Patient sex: M
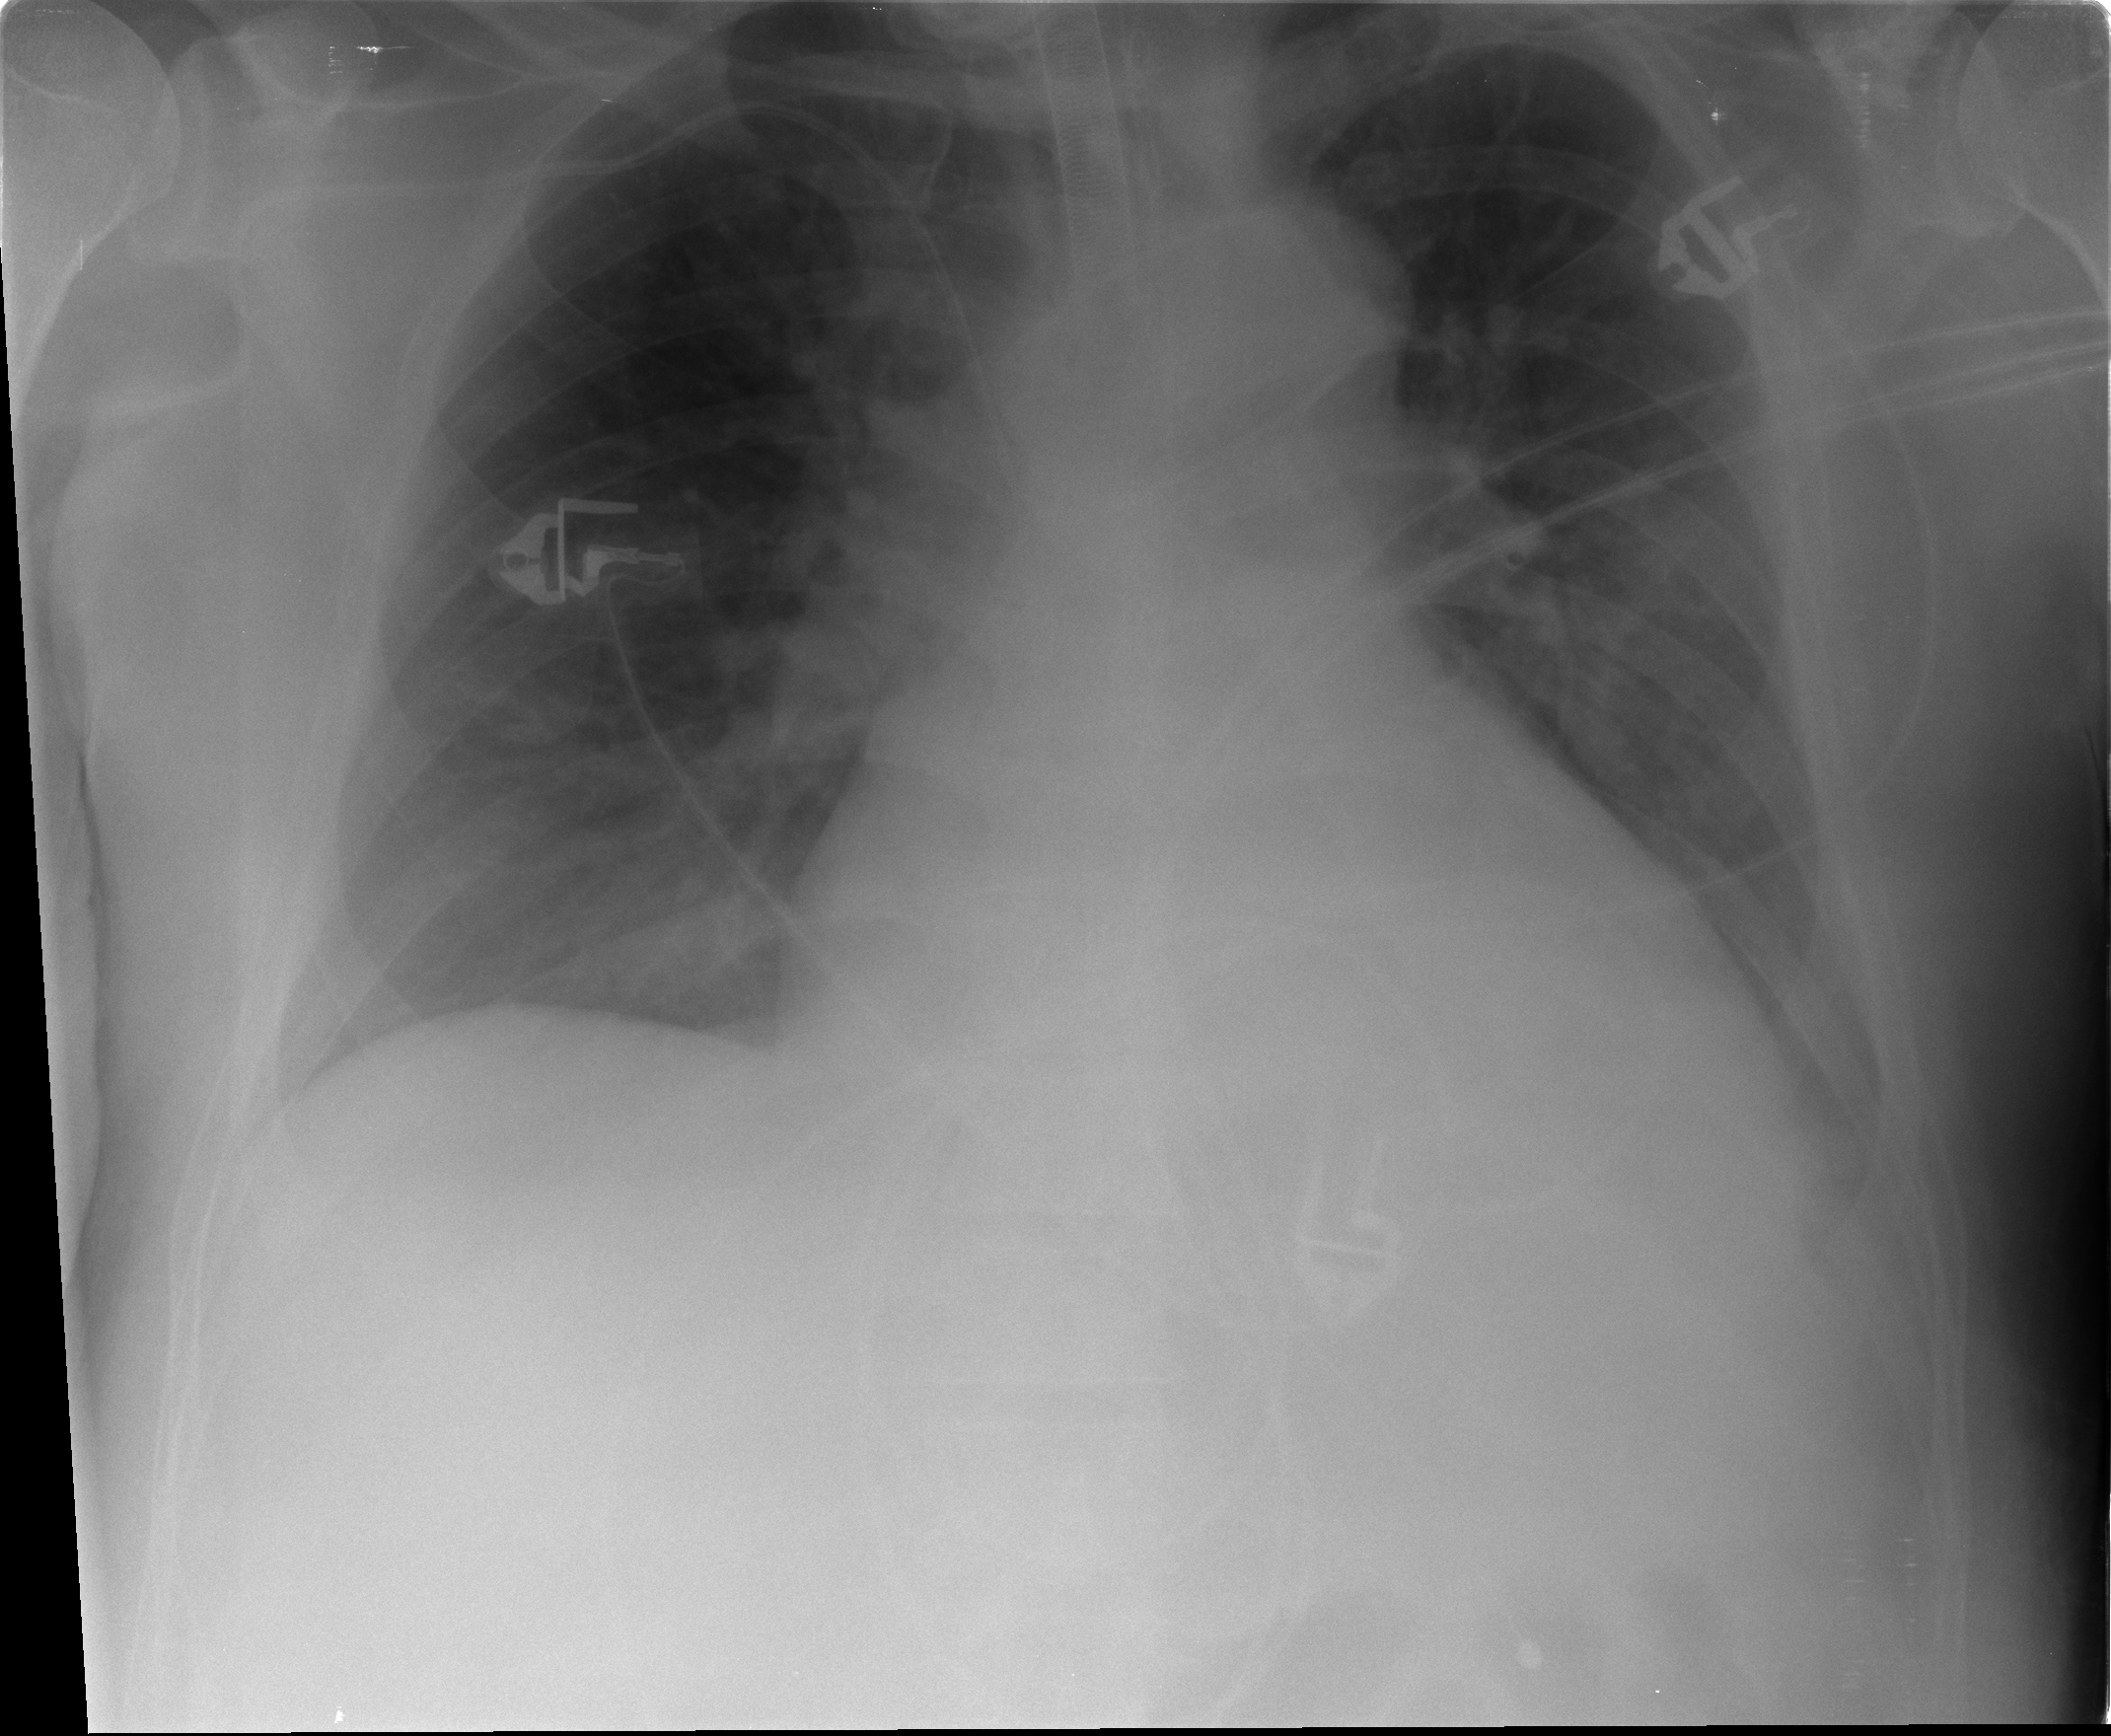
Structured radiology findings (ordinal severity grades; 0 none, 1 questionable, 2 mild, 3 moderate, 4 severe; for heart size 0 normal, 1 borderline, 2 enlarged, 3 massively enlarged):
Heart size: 2
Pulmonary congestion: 2
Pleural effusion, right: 2
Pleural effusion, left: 2
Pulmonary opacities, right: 2
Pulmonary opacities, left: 2
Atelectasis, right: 2
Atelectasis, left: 2